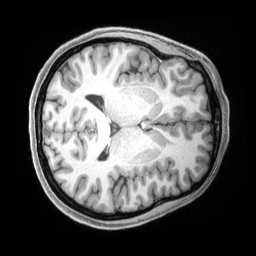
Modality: T1w
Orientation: axial
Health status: healthy
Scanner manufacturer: siemens
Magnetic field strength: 3 T
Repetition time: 2.4 s
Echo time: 0.00222 s